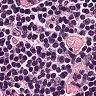
Metastatic tissue present: no